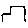
Label: hexagon